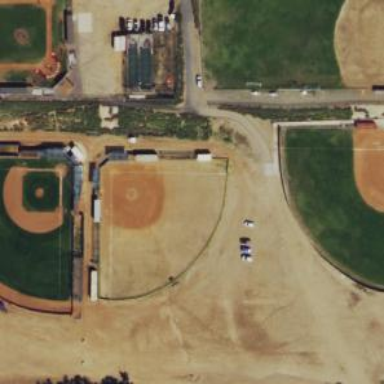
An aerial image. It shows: Baseball pitch for leisure and sports activities.